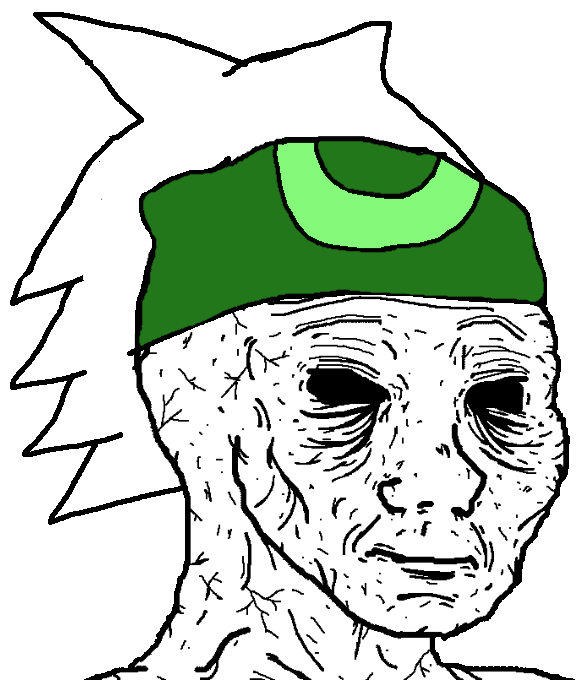
Label: 5_Tired_Wojak